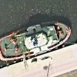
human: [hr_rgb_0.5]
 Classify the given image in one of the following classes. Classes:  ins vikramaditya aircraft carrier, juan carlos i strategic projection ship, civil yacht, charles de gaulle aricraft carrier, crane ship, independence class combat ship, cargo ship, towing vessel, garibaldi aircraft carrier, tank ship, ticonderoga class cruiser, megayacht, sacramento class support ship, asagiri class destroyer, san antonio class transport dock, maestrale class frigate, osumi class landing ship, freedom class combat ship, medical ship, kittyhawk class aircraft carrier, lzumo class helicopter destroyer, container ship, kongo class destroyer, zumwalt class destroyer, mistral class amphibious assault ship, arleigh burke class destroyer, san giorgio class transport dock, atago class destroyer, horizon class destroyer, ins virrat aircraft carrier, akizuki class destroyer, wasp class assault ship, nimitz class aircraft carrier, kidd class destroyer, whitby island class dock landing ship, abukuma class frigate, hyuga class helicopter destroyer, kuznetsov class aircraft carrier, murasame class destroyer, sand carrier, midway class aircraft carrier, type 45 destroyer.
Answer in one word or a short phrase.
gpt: Towing vessel